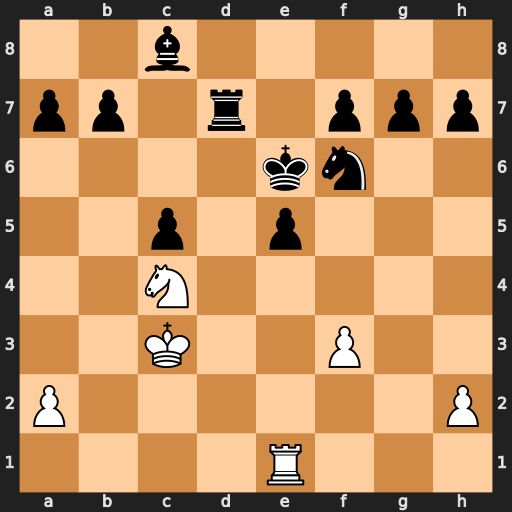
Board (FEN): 2b5/pp1r1ppp/4kn2/2p1p3/2N5/2K2P2/P6P/4R3
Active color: w
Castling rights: -
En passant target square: -
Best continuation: Rxe5#